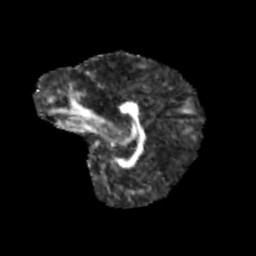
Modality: FA
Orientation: sagittal
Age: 9
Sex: female
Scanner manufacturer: siemens
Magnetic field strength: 3 T
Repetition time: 3.8 s
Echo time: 0.07 s